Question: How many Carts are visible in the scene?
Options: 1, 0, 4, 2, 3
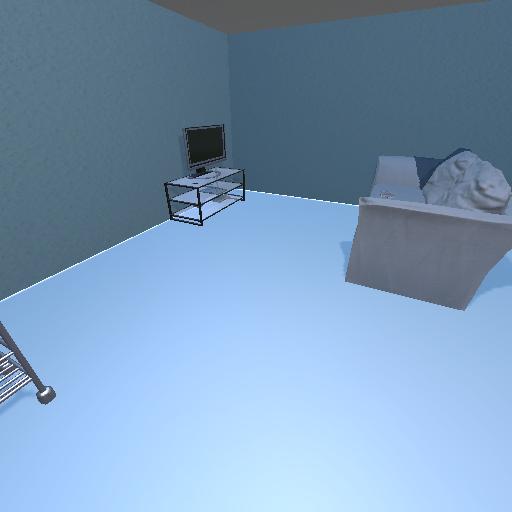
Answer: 1